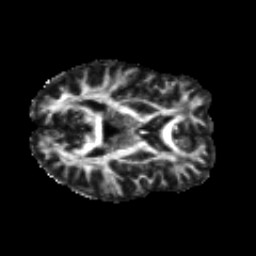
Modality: FA
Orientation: axial
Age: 22
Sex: female
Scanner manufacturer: siemens
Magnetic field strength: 3 T
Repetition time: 8.8 s
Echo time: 0.085 s